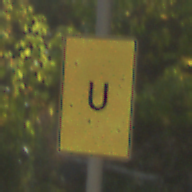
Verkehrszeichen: AnkuendigungOderFortsetzungUmleitungOhnePfeilsymbol
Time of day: MorningAfternoon
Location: Outdoor (Nature)
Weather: PartlyCloudy
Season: NotSpecified
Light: Natural